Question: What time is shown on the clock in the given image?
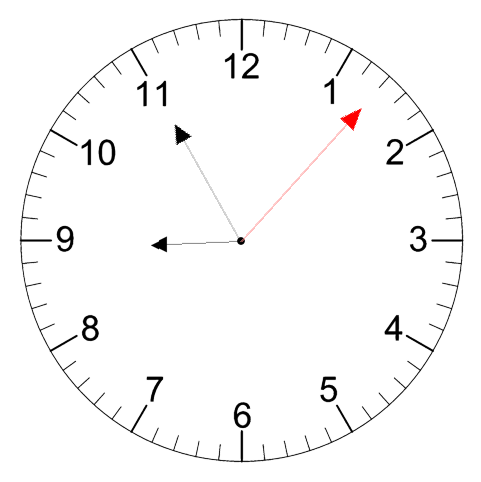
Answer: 08:55:07